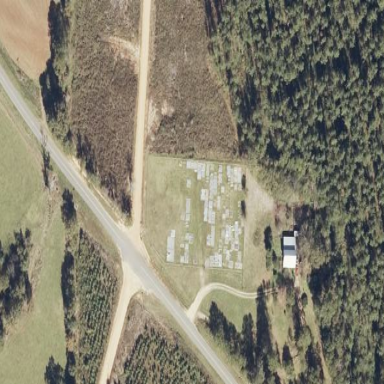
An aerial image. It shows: Cemetery.